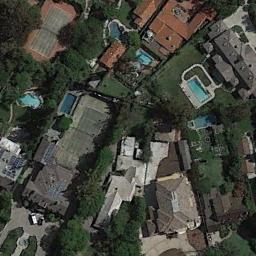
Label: tennis_court